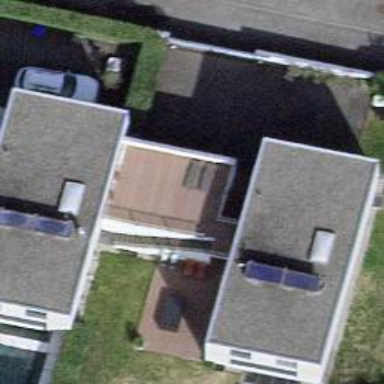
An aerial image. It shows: View of roof of building.